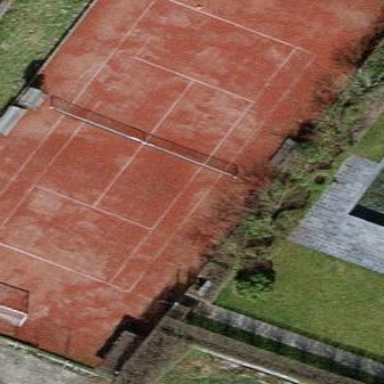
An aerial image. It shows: Tennis court on the leisure land pitch.